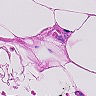
Metastatic tissue present: no